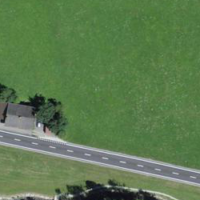
EUNIS habitat code: 26
Species observed at this site:
Vaccinium vitis-idaea